Question: I have a 3rd party lib using namespaces I would like to add to the vendor directory. For certain reasons I can't use composer for this lib. Adding it using the add method of ClassLoader does not work for me ("class not found"). In Detail:
I am using Symfony 2.1.7.
'''
// app/autoload.php
use Doctrine\Common\Annotations\AnnotationRegistry;
$loader = require __DIR__.'/../vendor/autoload.php';
$loader->add('Example', realpath(__DIR__.'/../vendor/example/src'));
AnnotationRegistry::registerLoader(array($loader, 'loadClass'));
return $loader;
'''
Directory structure in the vendor directory:

'''
//vendor/example/src/Foo.php
namespace Example;
class Foo {
}
'''
Using it in my controller:
'''
$bar = new \Example\Foo();
'''
Result:
> Class 'Example\Foo' not found
Where is my mistake? And/or: What's the best way to debug this issue in Symfony 2.1?
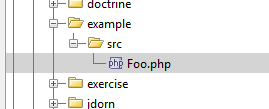
Answer: The directory structure is wrong. Both UniversalClassLoader (used in Symfony < 2.1) and Composer's ClassLoader (used in Symfony 2.1) implement the PSR-0 autoloader standard. This standard requires that the files with the namespaces cannot be in the root directory, and must be created under a minimum of one directory.
This worked for me:
Directory structure

// in autoload.php
'''
// Symfony 2.1 using Composer's ClassLoader
$loader->add('Example', realpath(__DIR__.'/../vendor/example/example/src'));
'''